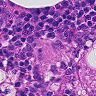
Metastatic tissue present: no